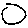
Label: circle